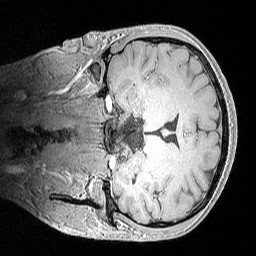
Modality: MP2RAGE
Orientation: coronal
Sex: male
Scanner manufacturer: siemens
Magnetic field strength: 3 T
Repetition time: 5 s
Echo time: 0.00292 s